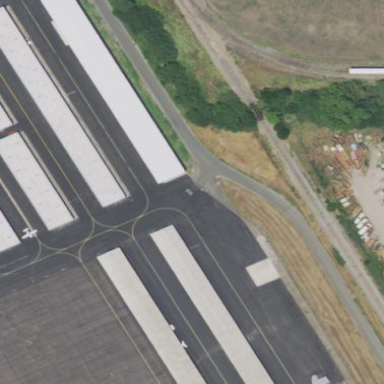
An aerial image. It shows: Hangar at the airport.